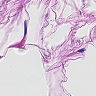
Metastatic tissue present: no